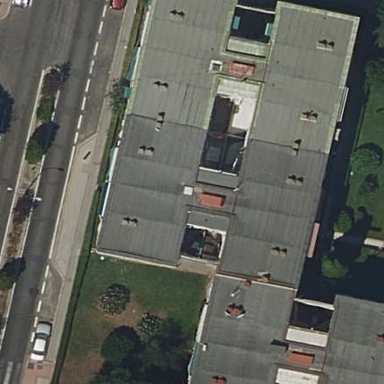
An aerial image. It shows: Building.